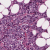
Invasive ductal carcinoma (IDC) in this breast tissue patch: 1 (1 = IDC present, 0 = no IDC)